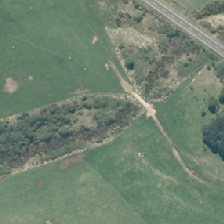
Land cover: herbaceous_freshwater_vege